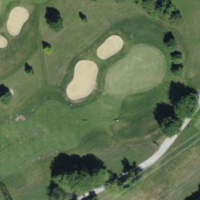
EUNIS habitat code: 53
Species observed at this site:
Alnus alnobetula